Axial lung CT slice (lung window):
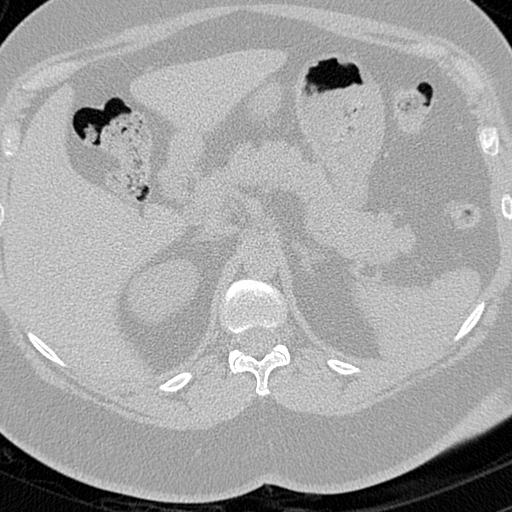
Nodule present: no